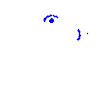
Particle: pion